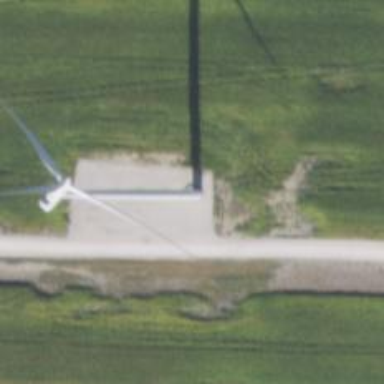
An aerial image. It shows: Wind power generator employing wind turbines.